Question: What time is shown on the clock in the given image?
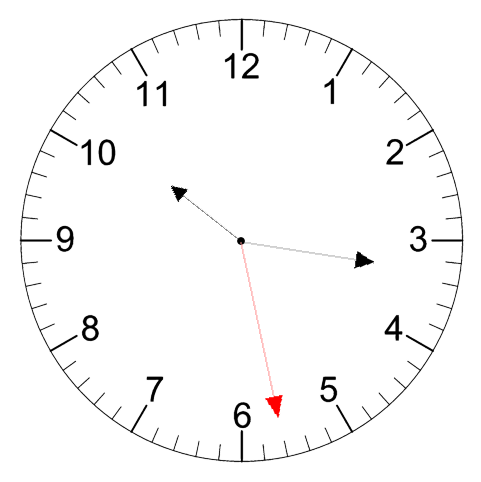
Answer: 10:16:28